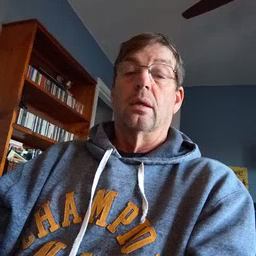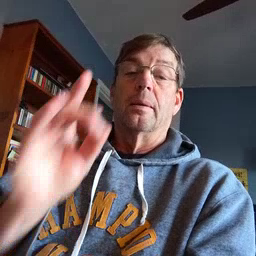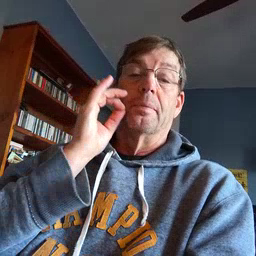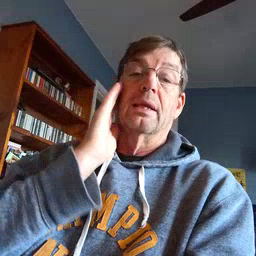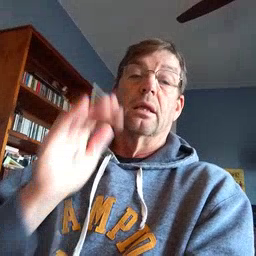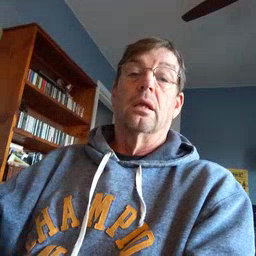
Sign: bee